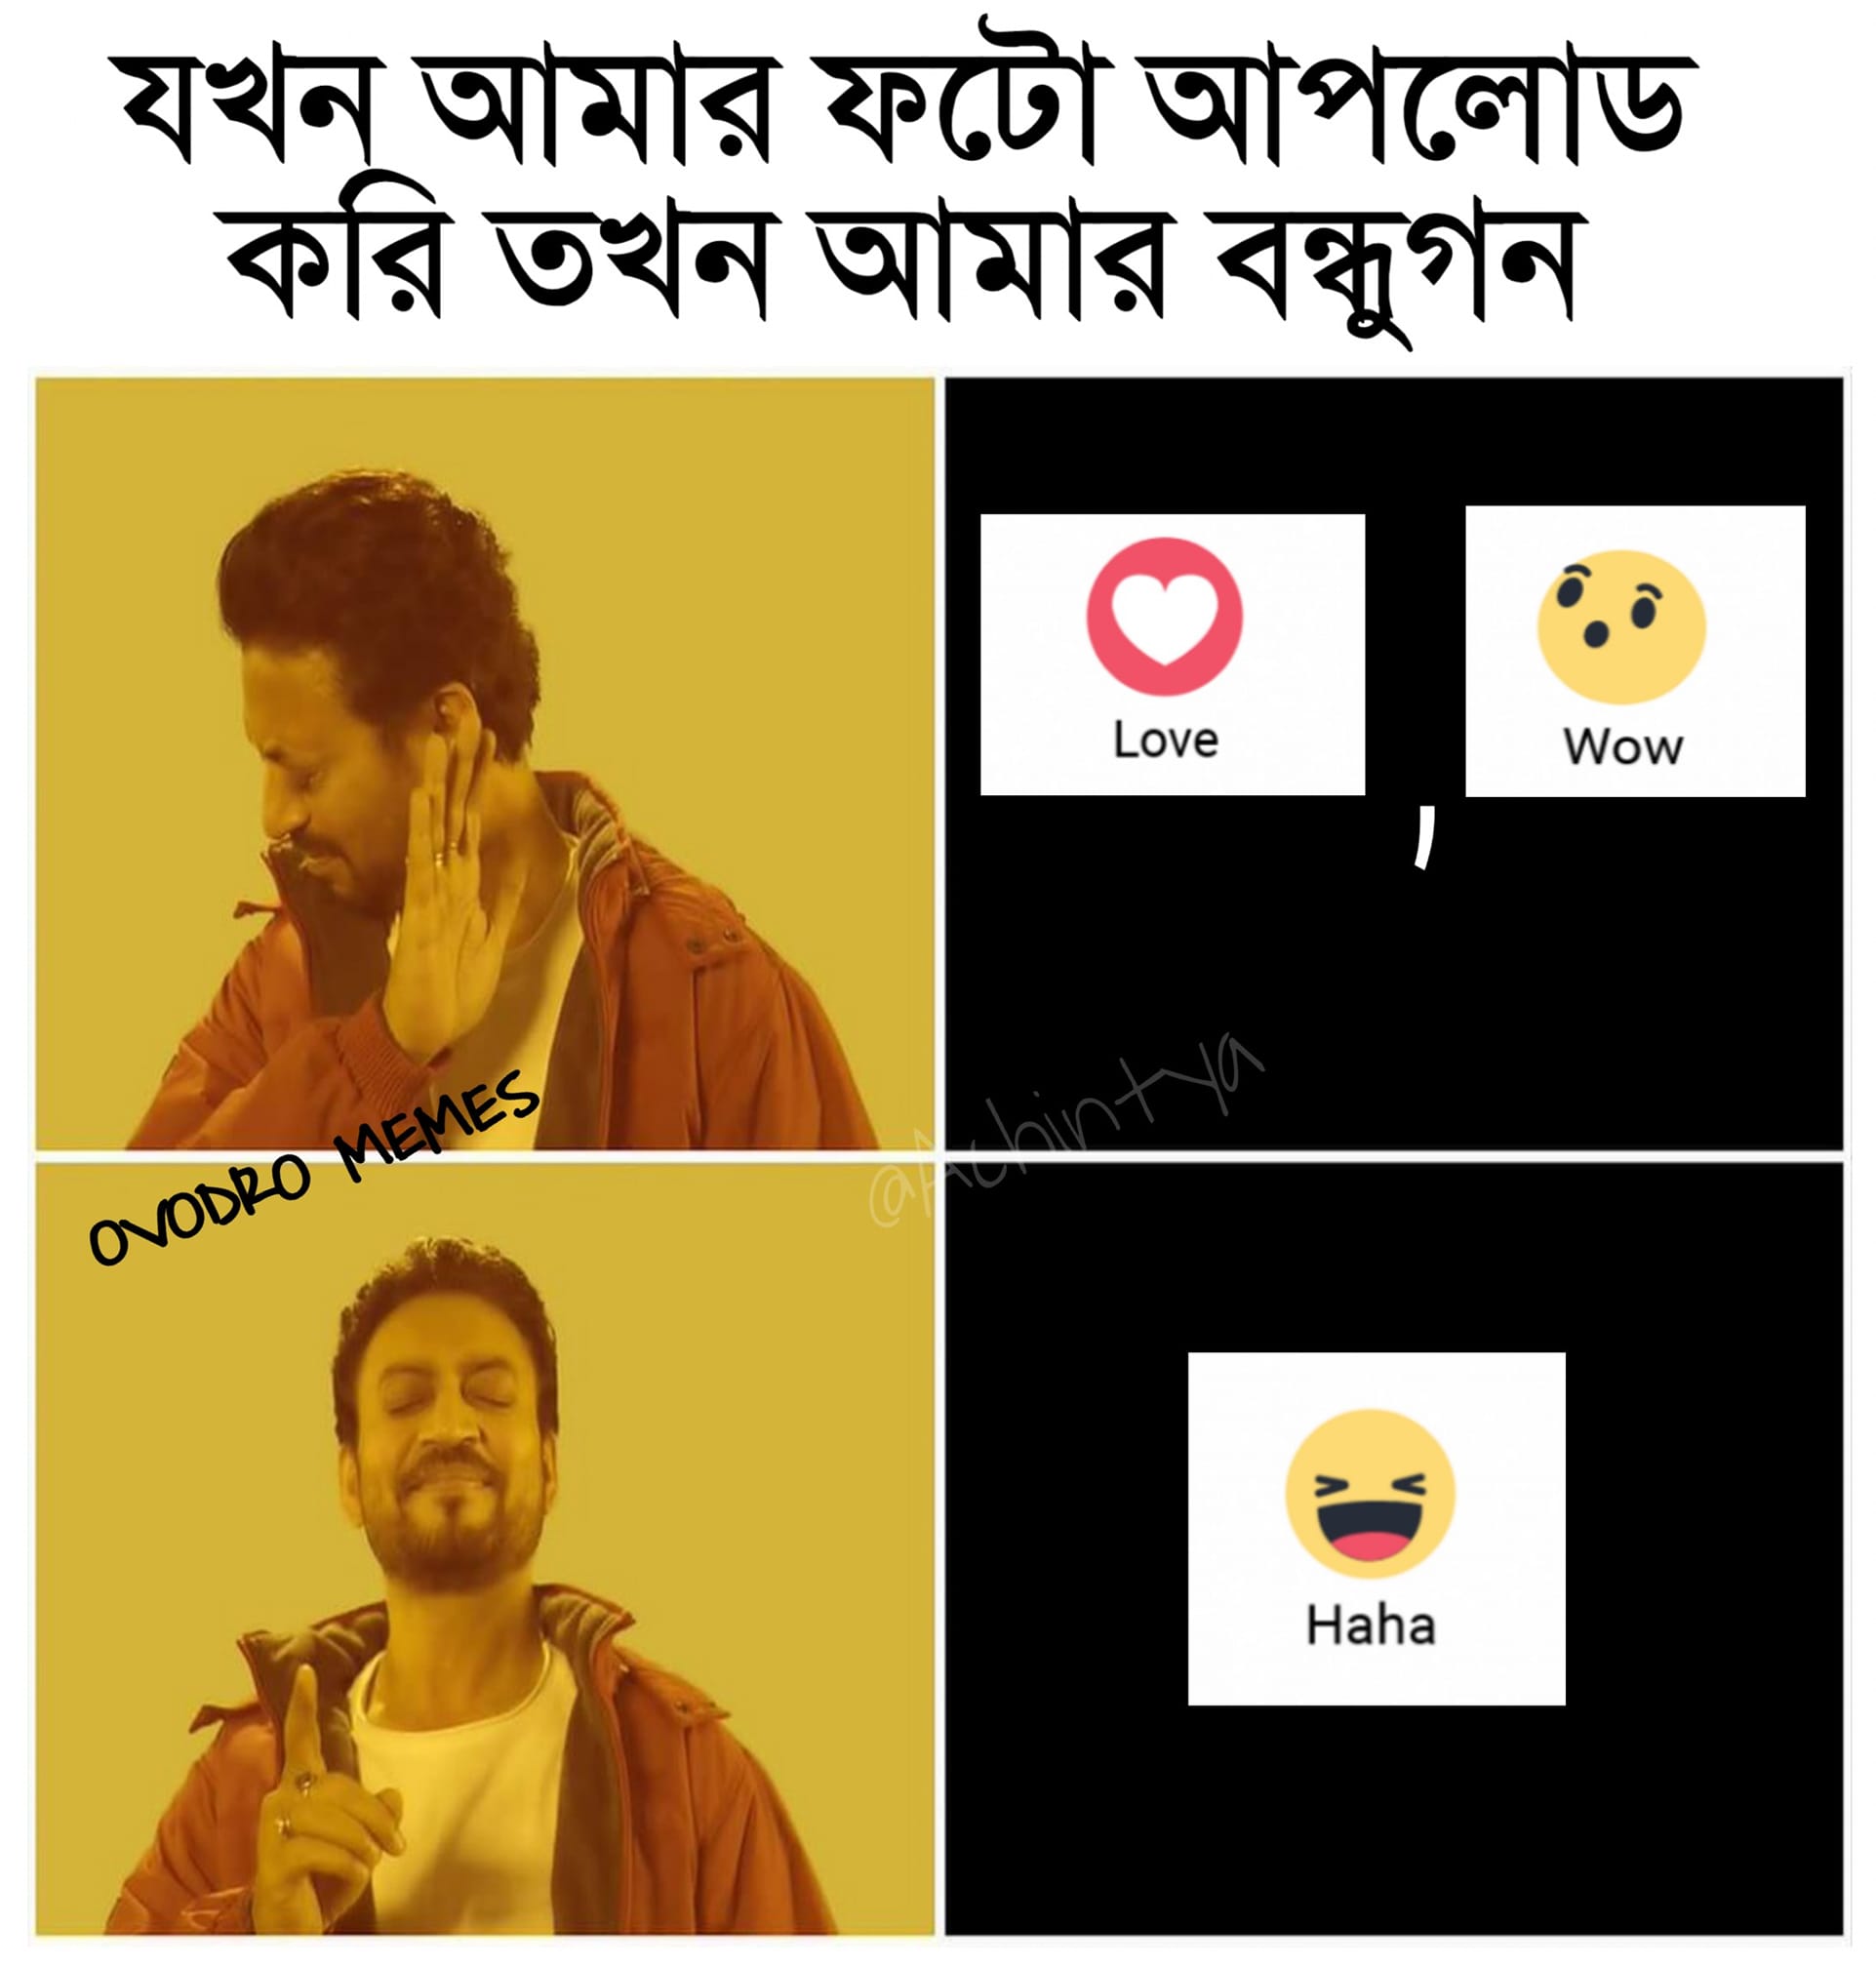
Caption: যখন আমার ফটো আপলোড করি তখন আমার বন্ধুগন  Love  Wow  Haha
Label: non-hate